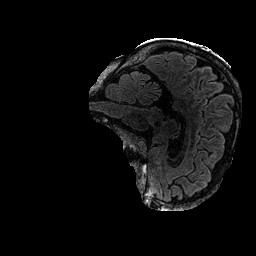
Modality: FLAIR
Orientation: sagittal
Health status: ill
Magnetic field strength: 3 T